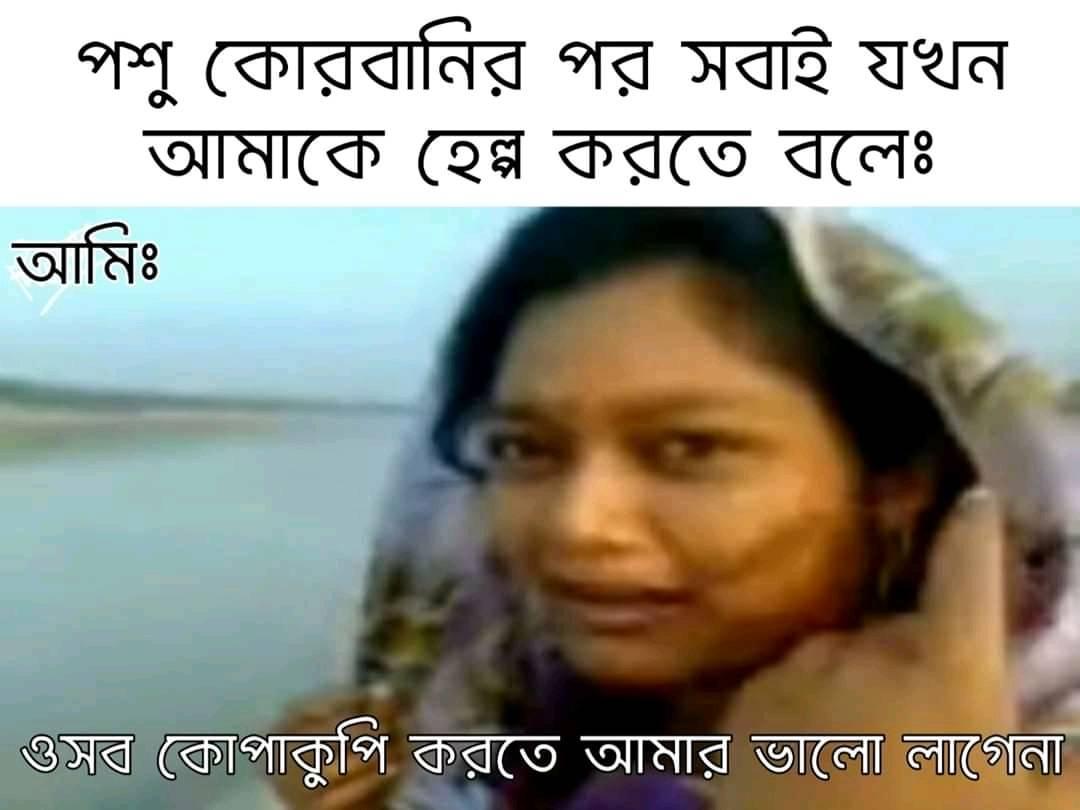
Caption: পশু কোরবানির পর সবাই যখন আমাকে হেল্প করতে বলেঃ  আমিঃ    ওসব কোপাকুপি করতে আমার ভালো লাগেনা
Label: non-hate